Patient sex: F
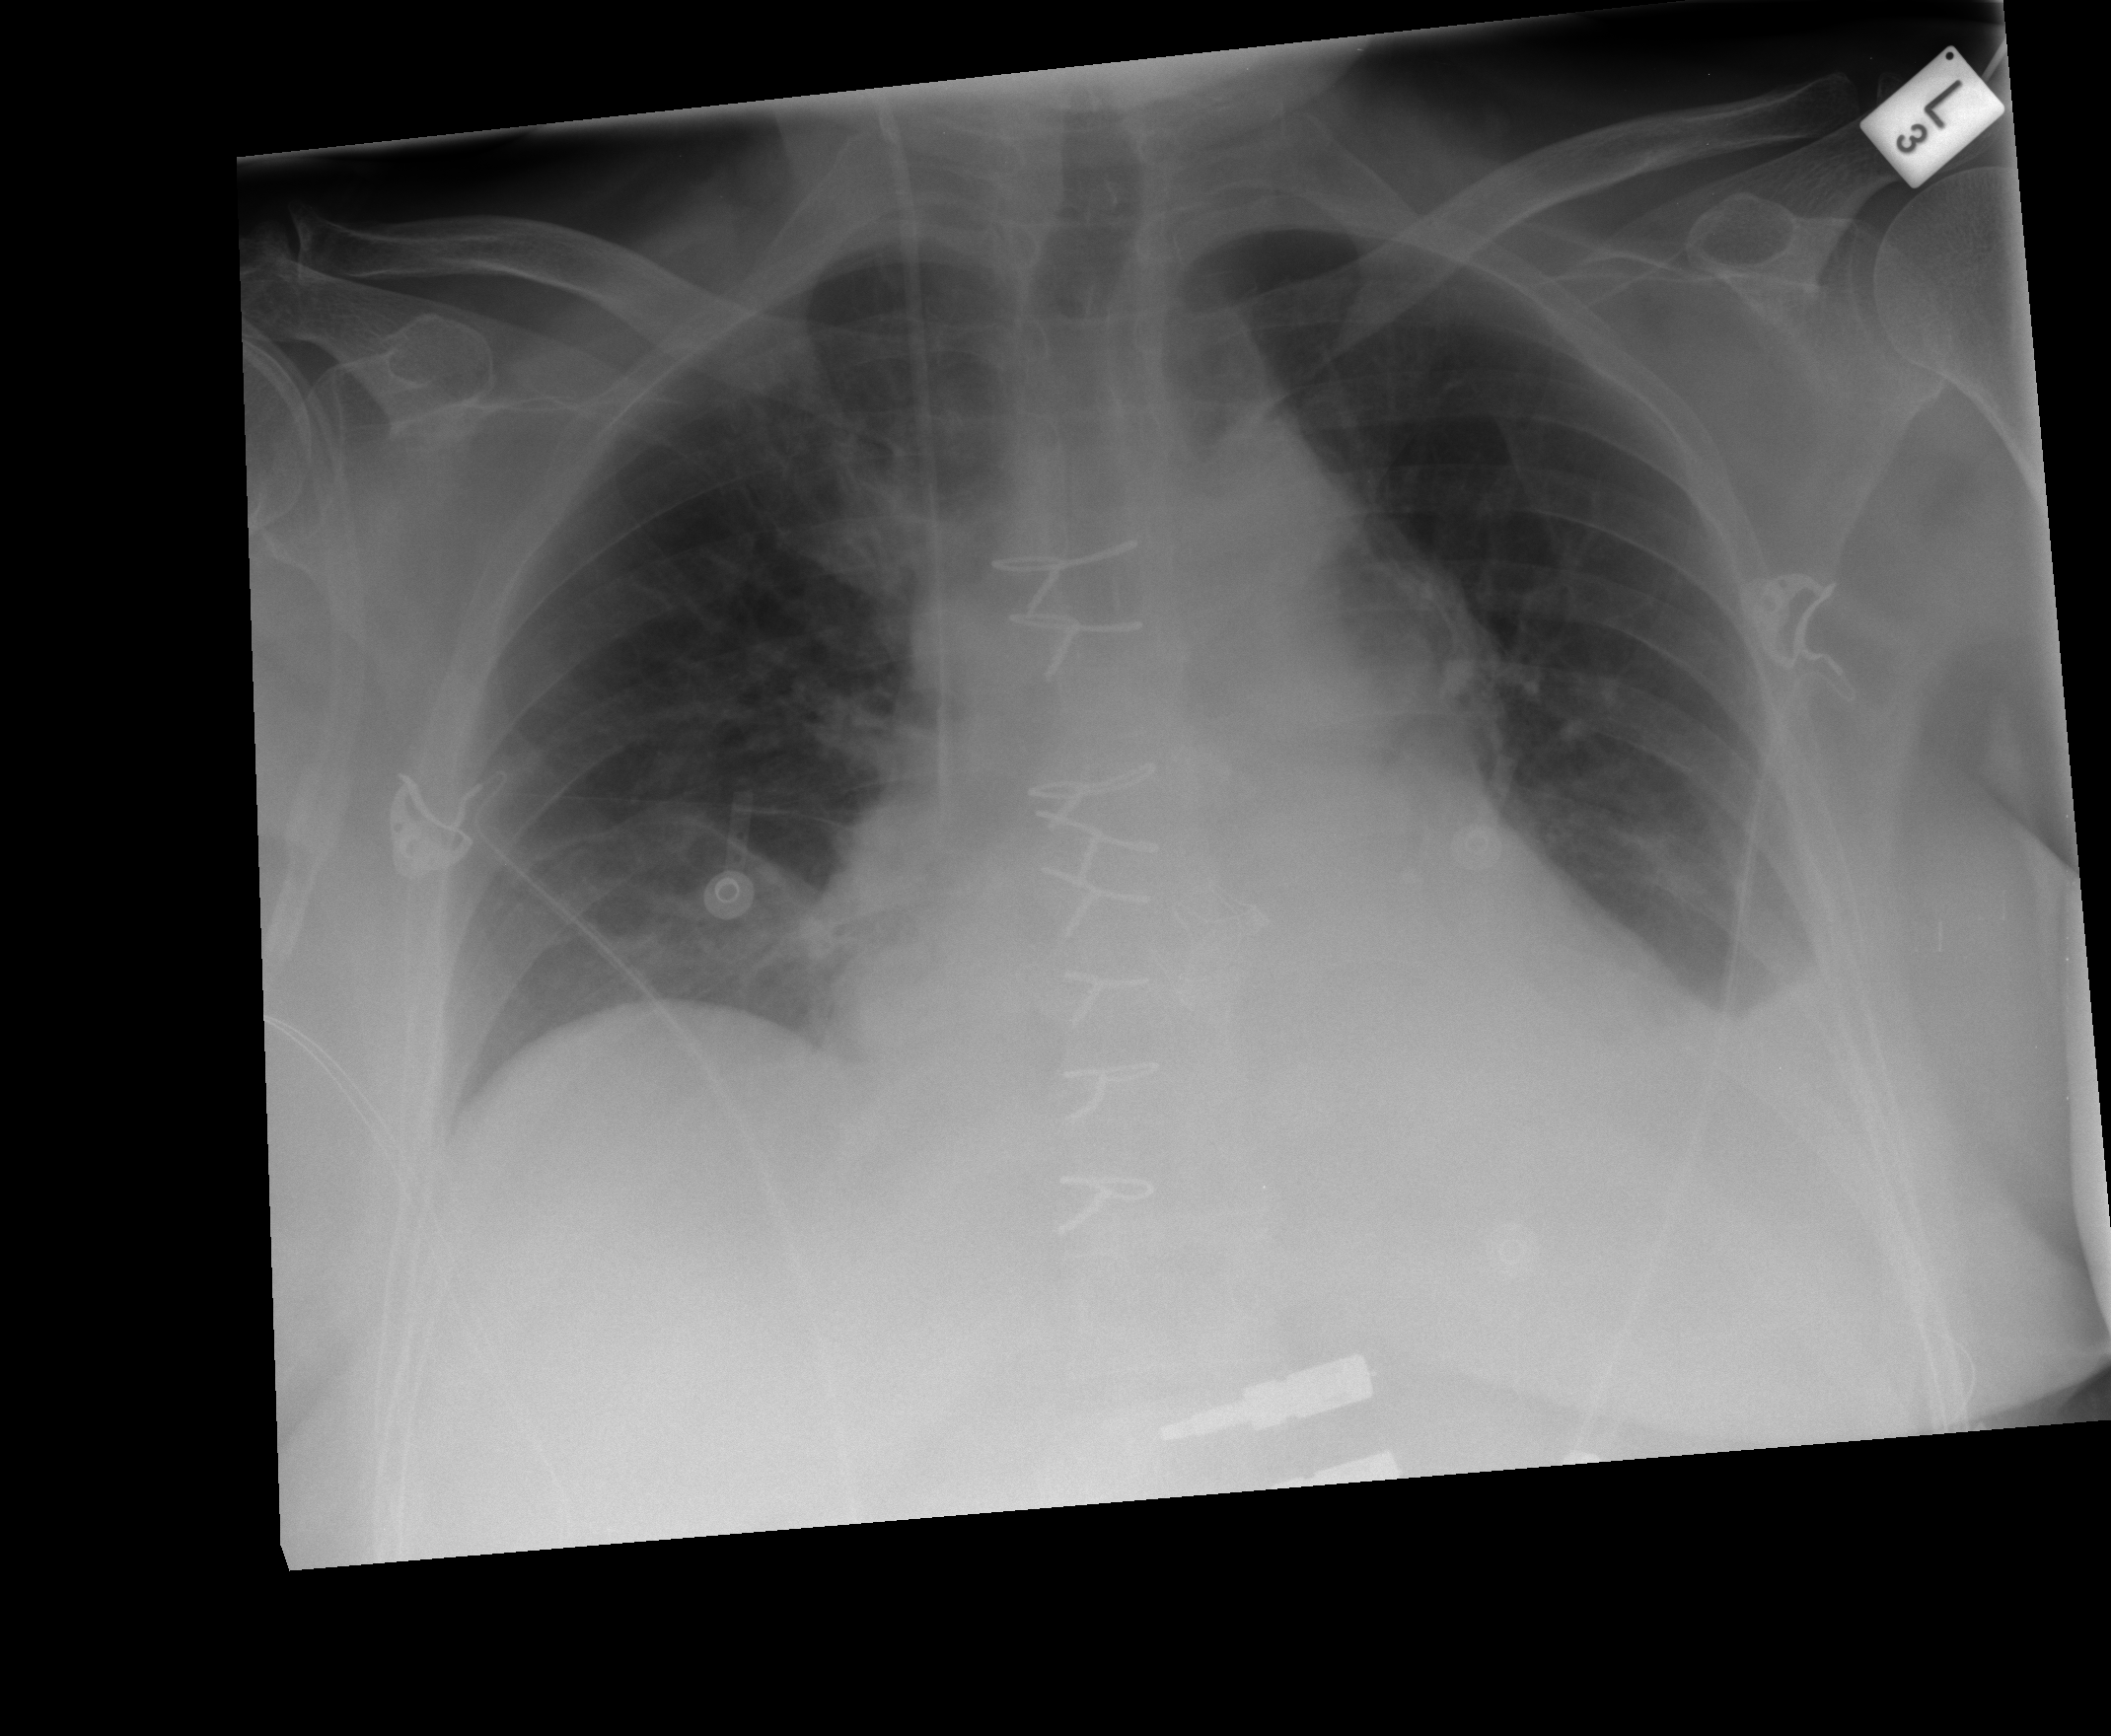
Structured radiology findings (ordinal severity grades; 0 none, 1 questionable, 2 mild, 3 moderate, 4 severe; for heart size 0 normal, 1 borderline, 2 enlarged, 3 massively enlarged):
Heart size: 2
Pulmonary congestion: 1
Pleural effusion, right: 0
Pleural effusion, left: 2
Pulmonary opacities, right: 0
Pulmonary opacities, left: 0
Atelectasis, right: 2
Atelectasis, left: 2